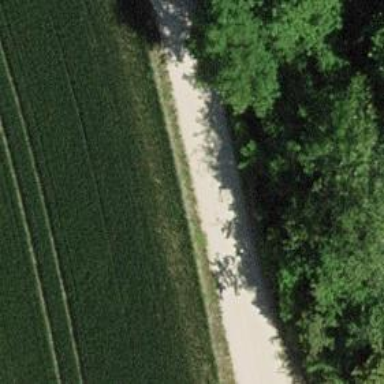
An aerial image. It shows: Track with fine gravel surface. The track type is grade 2.